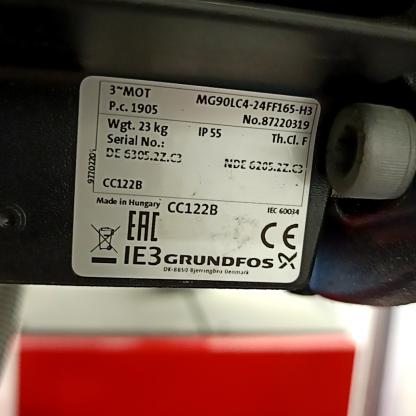
Klasa: tabliczka-znamionowa